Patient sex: F
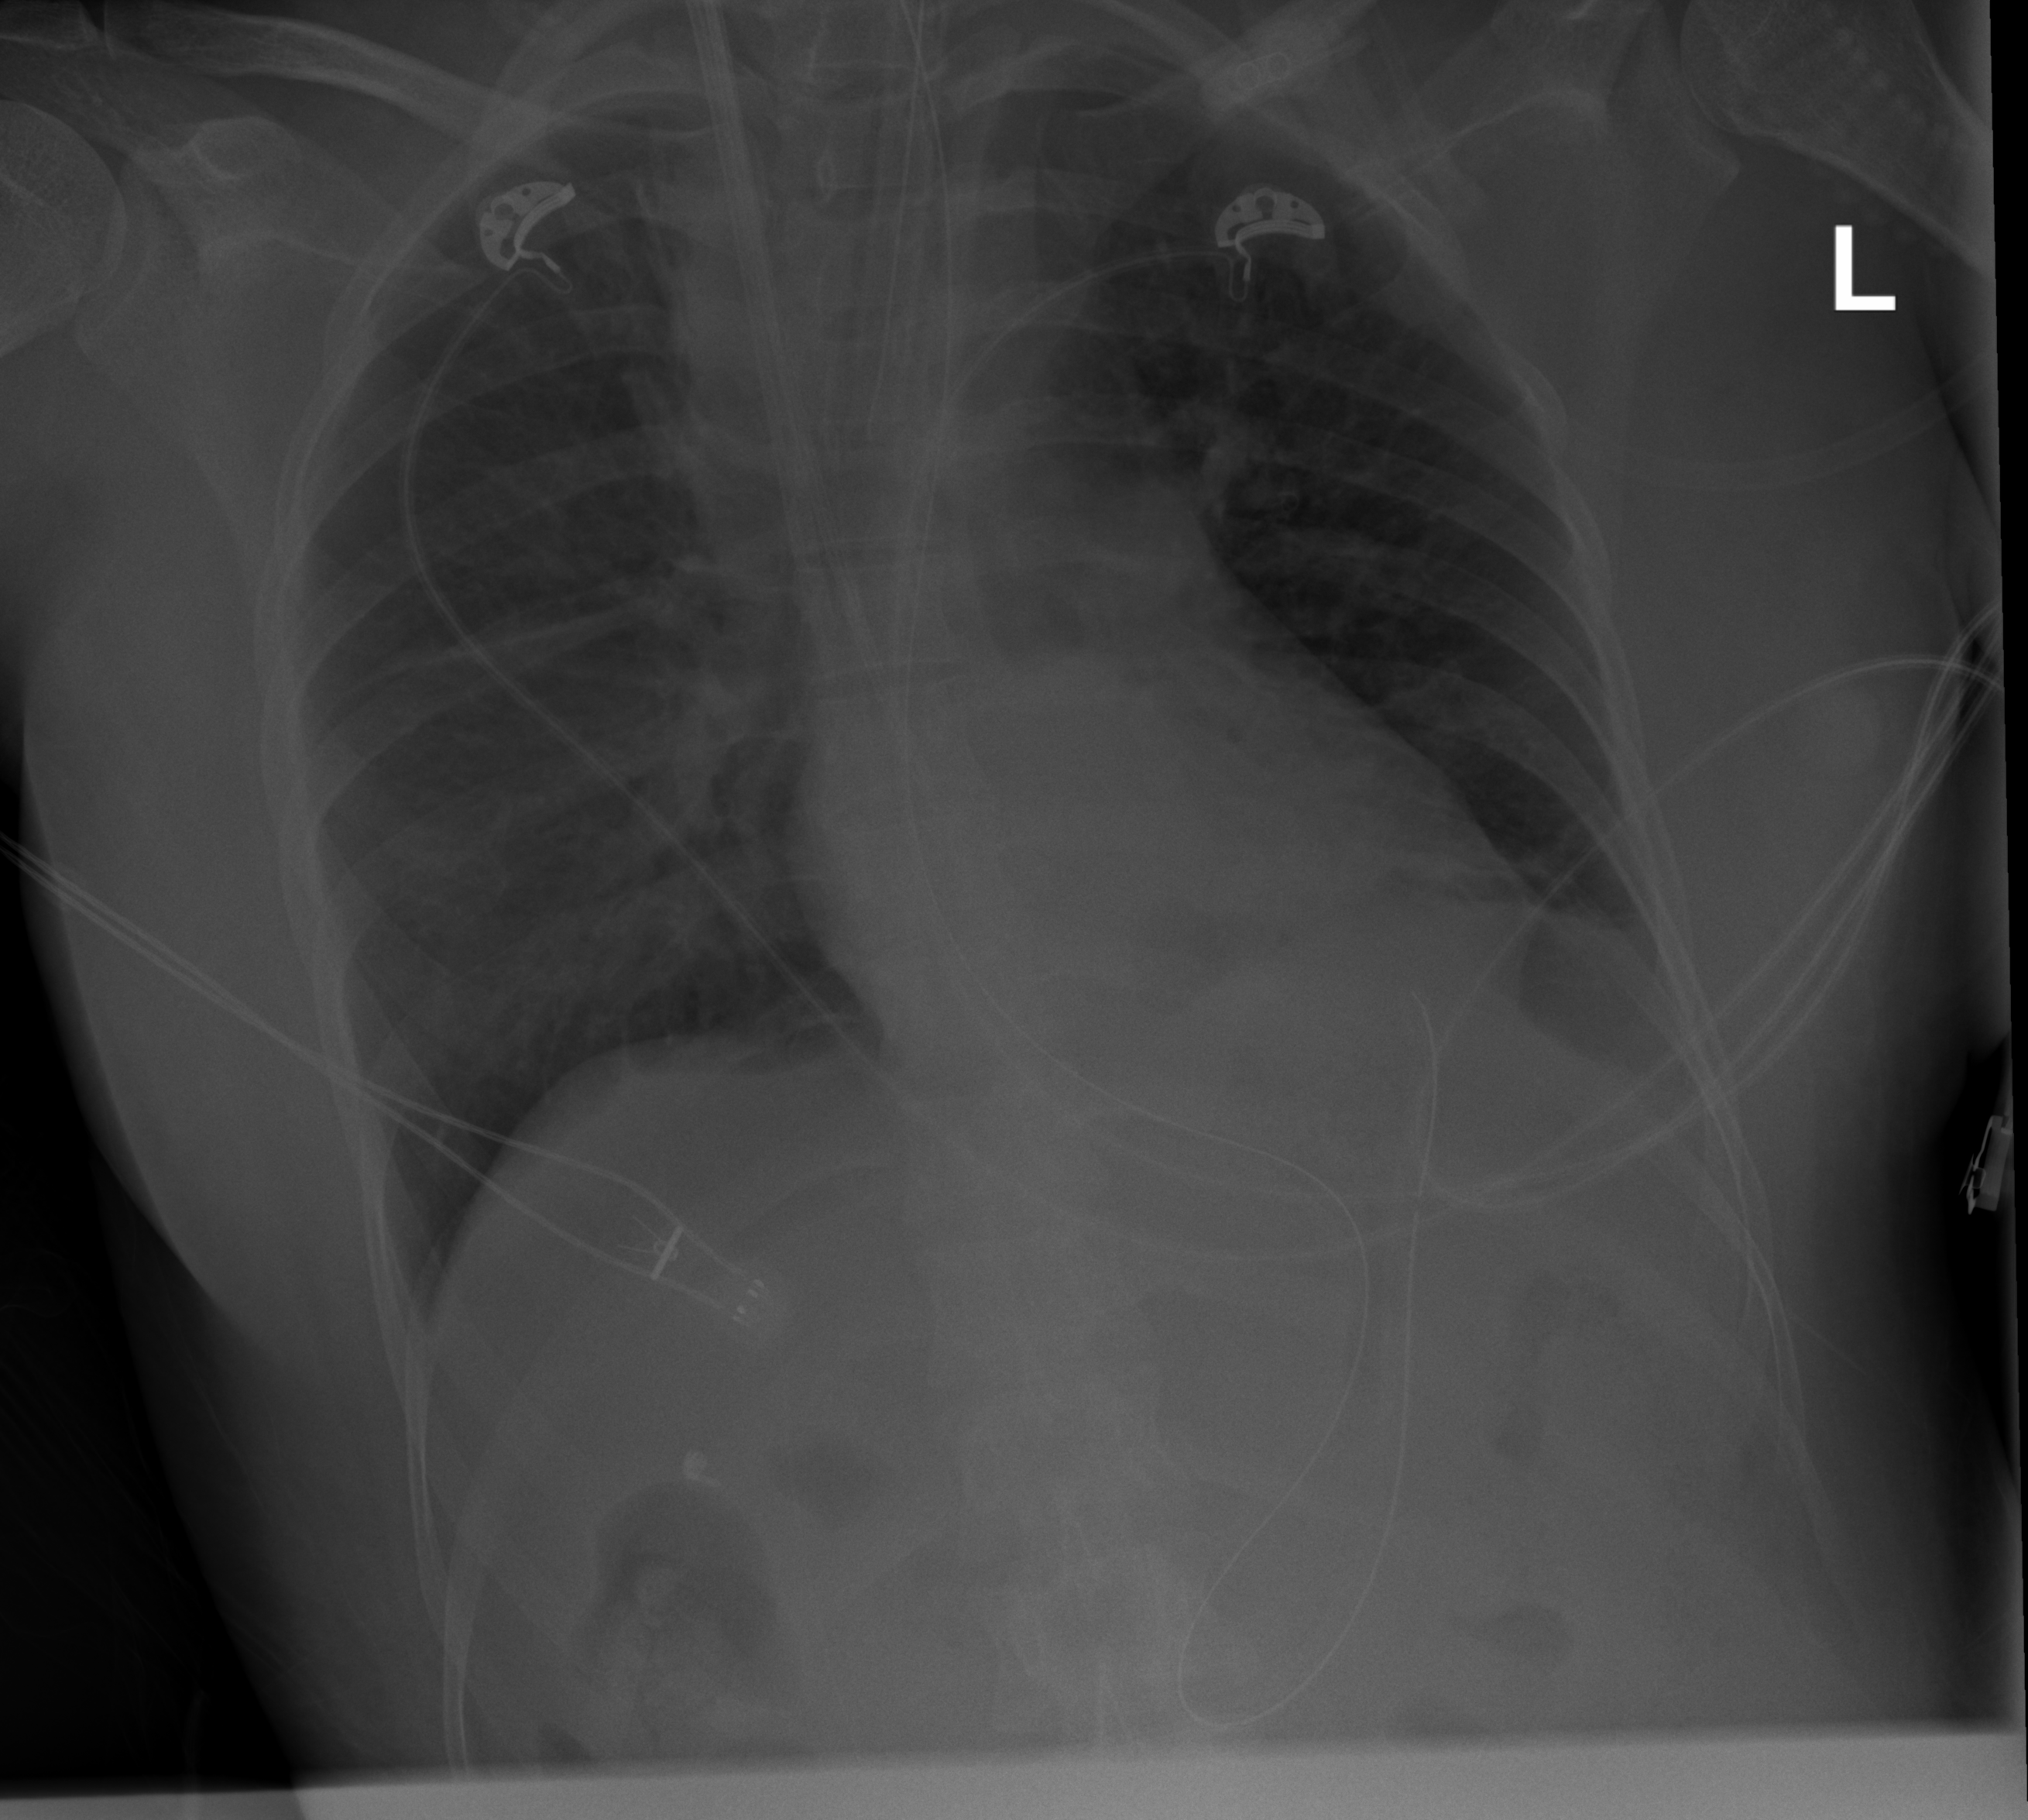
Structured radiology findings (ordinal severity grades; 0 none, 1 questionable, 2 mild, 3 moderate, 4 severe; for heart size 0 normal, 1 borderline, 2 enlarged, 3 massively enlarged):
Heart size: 0
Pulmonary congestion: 0
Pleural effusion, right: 2
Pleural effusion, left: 1
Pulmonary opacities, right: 2
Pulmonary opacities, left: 0
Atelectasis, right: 2
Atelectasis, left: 2